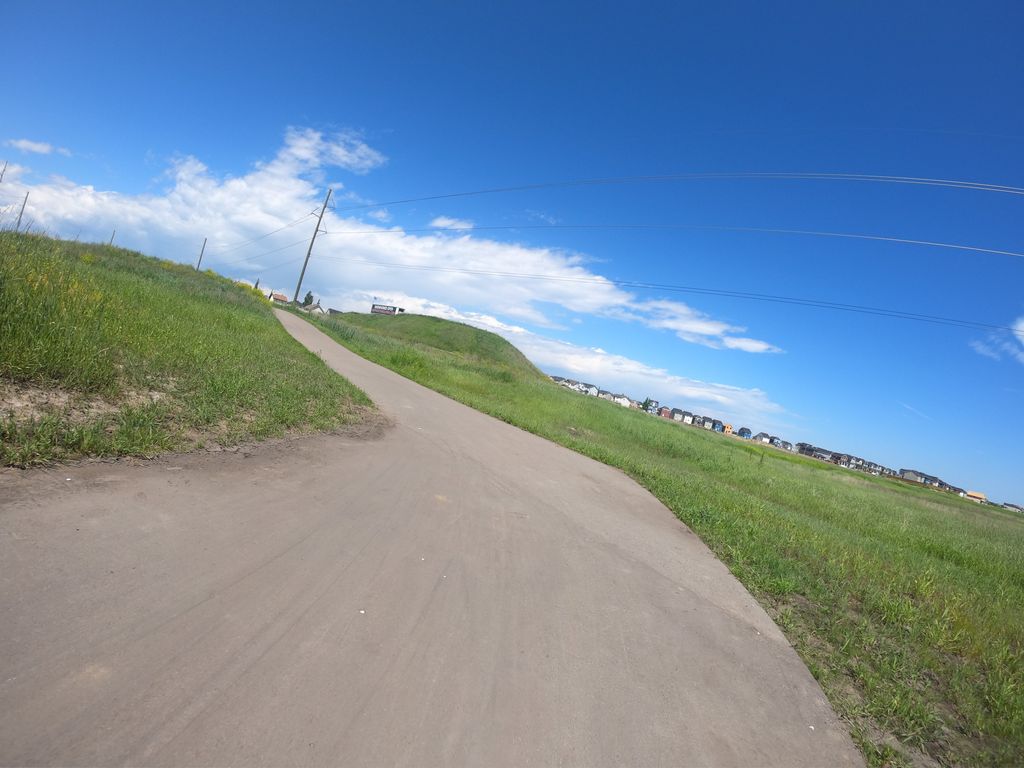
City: calgary